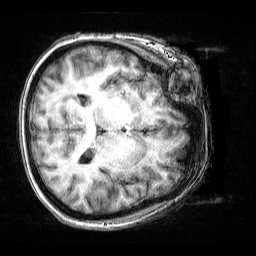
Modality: T1w
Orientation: axial
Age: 49
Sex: female
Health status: healthy
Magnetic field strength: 3 T
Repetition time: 2.53 s
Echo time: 0.00331 s